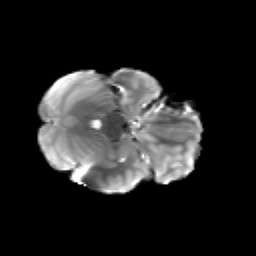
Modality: T2w
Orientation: axial
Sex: female
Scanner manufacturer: siemens
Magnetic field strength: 3 T
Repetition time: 5 s
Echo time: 0.071 s